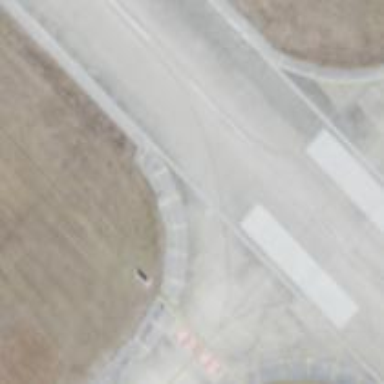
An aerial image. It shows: Asphalt taxiway at the airport.